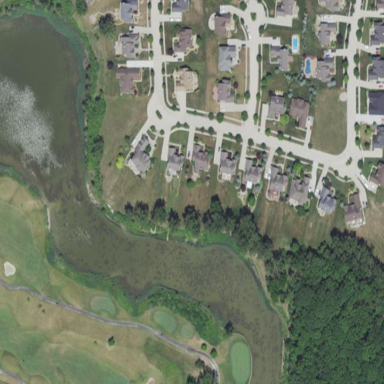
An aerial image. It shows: Water hazard in golf course. The hazard is natural water feature.